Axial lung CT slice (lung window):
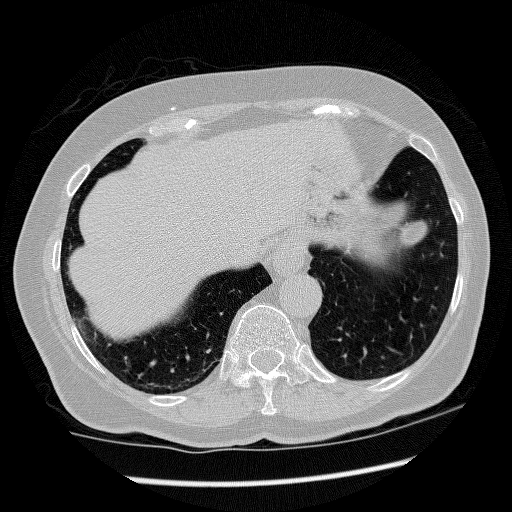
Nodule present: no